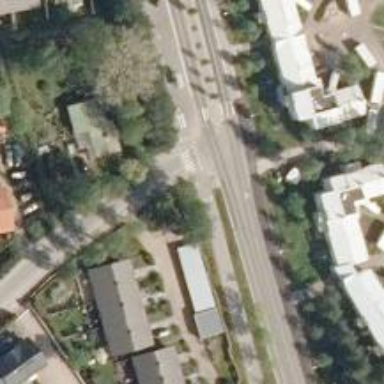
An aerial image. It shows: Road with "give way" sign.